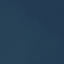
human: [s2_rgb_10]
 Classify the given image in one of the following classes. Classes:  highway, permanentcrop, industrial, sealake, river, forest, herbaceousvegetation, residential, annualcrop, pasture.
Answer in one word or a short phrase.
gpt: SeaLake